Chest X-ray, PA view. Patient: 68 years old, sex F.
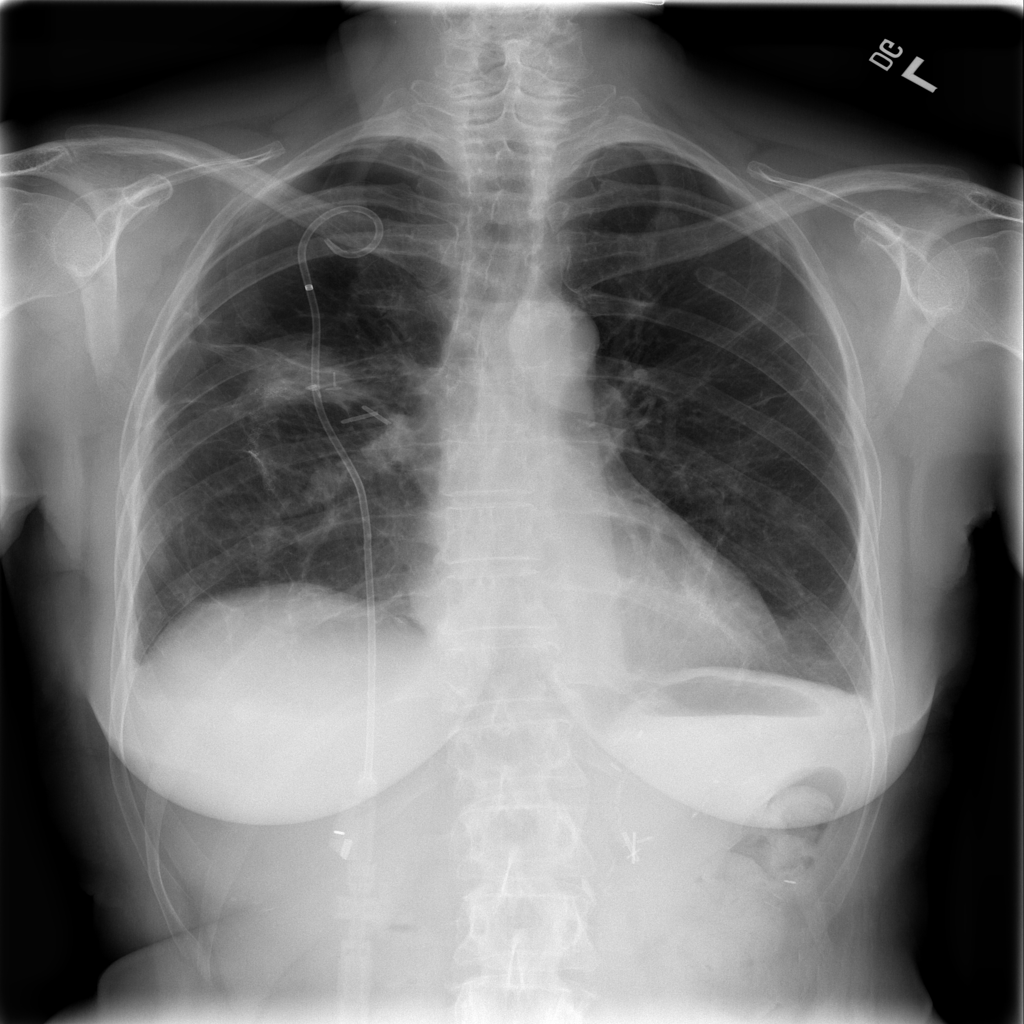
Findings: Mass, Pneumothorax